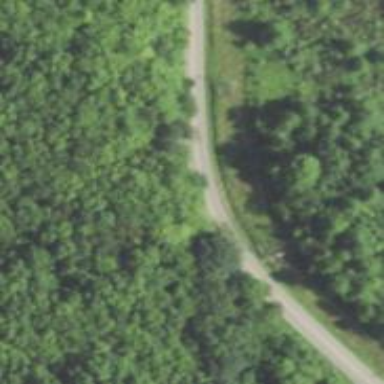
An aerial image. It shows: Tertiary road.